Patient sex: M
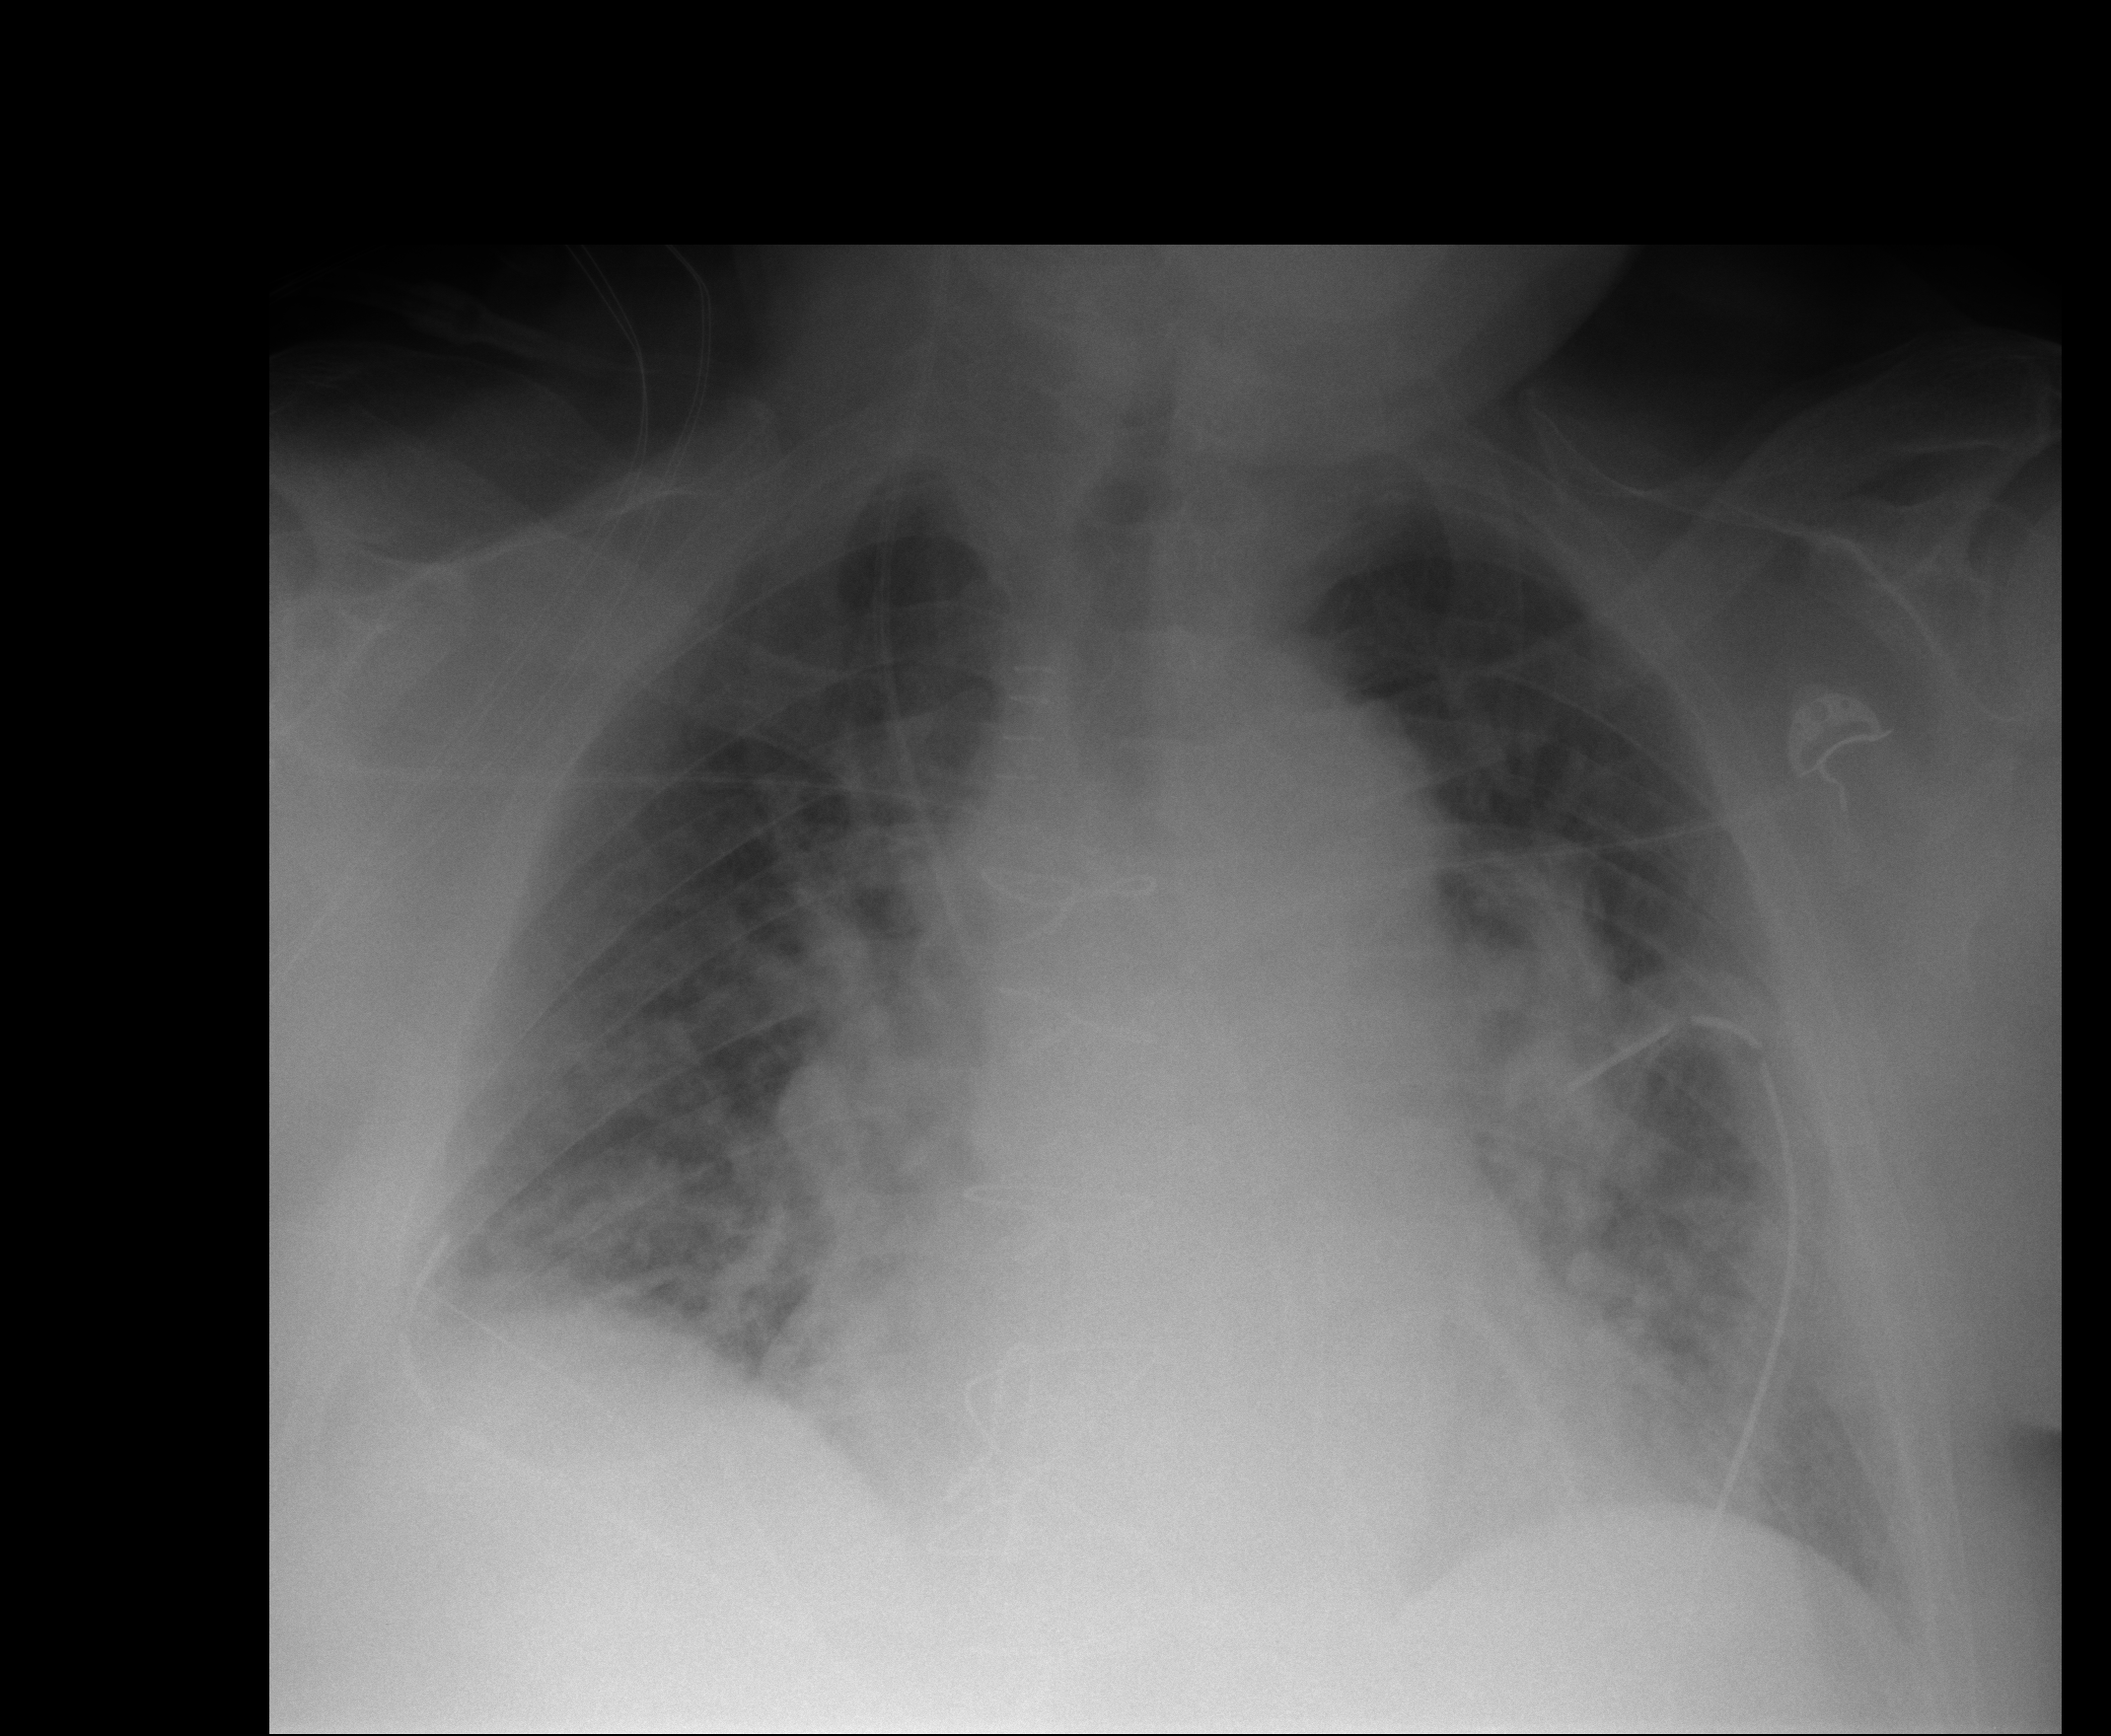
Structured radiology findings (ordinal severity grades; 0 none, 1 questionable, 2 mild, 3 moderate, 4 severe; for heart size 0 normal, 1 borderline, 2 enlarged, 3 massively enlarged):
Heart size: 2
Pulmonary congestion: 2
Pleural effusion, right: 2
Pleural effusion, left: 0
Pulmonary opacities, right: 1
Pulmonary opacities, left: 1
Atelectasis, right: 2
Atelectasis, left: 2